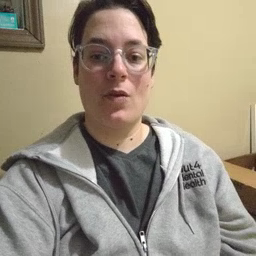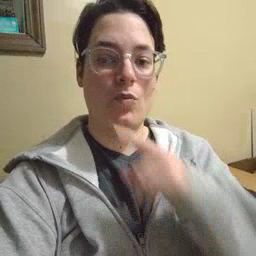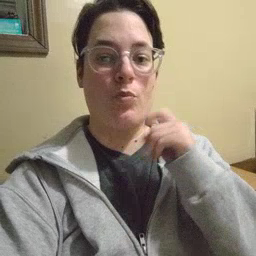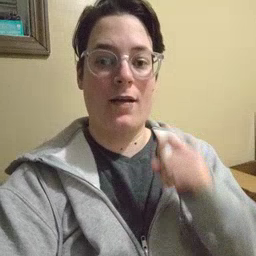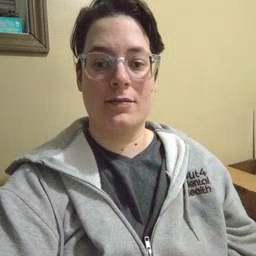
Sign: dry